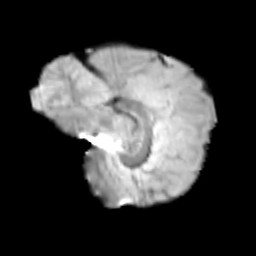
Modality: T2w
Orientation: sagittal
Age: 13
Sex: male
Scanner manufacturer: siemens
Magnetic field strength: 3 T
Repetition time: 3.8 s
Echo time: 0.07 s